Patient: sex M, age 58
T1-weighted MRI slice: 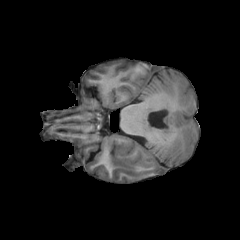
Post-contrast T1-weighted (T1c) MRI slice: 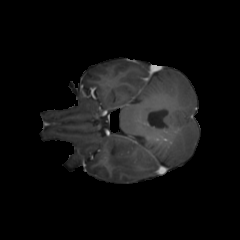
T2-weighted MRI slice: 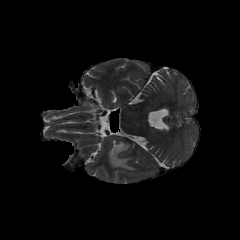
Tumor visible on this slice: yes
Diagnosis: Glioblastoma, IDH-wildtype
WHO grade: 4